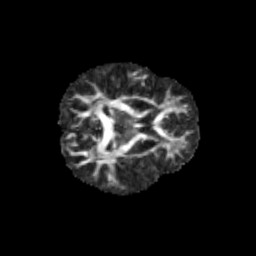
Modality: FA
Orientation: axial
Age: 13
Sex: female
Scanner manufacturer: siemens
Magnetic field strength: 3 T
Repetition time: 3.8 s
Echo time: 0.07 s